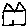
Label: house